Question: I am working on an ecommerce project I have added the product addons on the product page with four options. I want to add a radio button for the first upload option and when user selects that option I want to give the user the upload option. I am not sure how to do this, which files i will have to edit !to add this functionality ?
Do I have to change the functions.php in the themes folder of wordpress ?

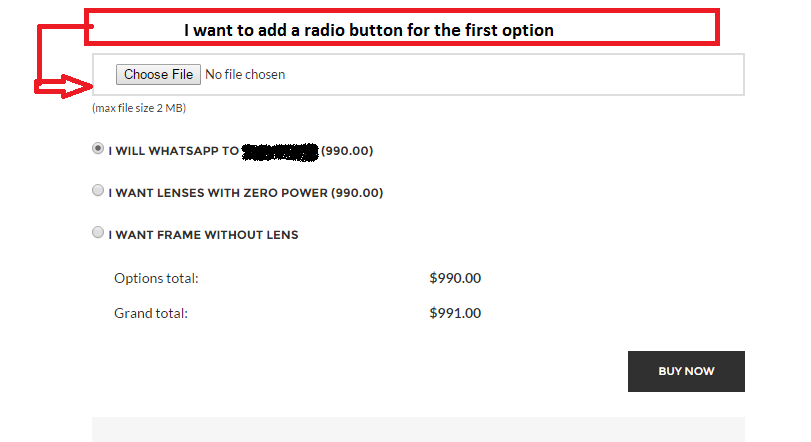
Answer: > <URL> is limited only by your imagination
And it trully is - there are thousands of different plugins, themes, add-ons, etc. for your WordPress. Without knowing what exactly are you talking about it is just a .
> I want to add a radio button for the first upload option and when user selects that option I want to give the user the upload option.
The following code snippet does the job for you (add style, more functionality)
'''
<form id="form_1" type='application/x-www-form-urlencoded' method="post">
<label for="product_1">Product 1</label>
<input form="form_1" type="radio" value="1" name="products" id="product_1" />
<input form="form_2" type="file" name="products" id="product_1_upload" style="display: none;" /><br>
<label for="product_2">Product 2</label><input form="form_1" type="radio" value="2" name="products" id="product_2" /><br>
<label for="product_3">Product 3</label><input form="form_1" type="radio" value="3" name="products" id="product_3" /><br>
</form>
<form id="form_2" method="post" enctype='multipart/form-data'></form>
<button id="form_submit"/>Submit</button>
<script>
$('input[type=radio][name=products]').change(function()
{
if ($('#product_1').prop('checked') == true)
{
$('#product_1').css({'display' : 'none'});
$('#product_1_upload').css({'display' : 'inline-block'});
}
else
{
$('#product_1').css({'display' : 'inline-block'});
$('#product_1_upload').css({'display' : 'none'});
}
});
$('#form_submit').click(function()
{
if ($('#product_1_upload').val() || $('#product_1').prop('checked') == true)
{
$('#form_2').submit();
}
else
{
$('#form_1').submit();
}
});
</script>
'''